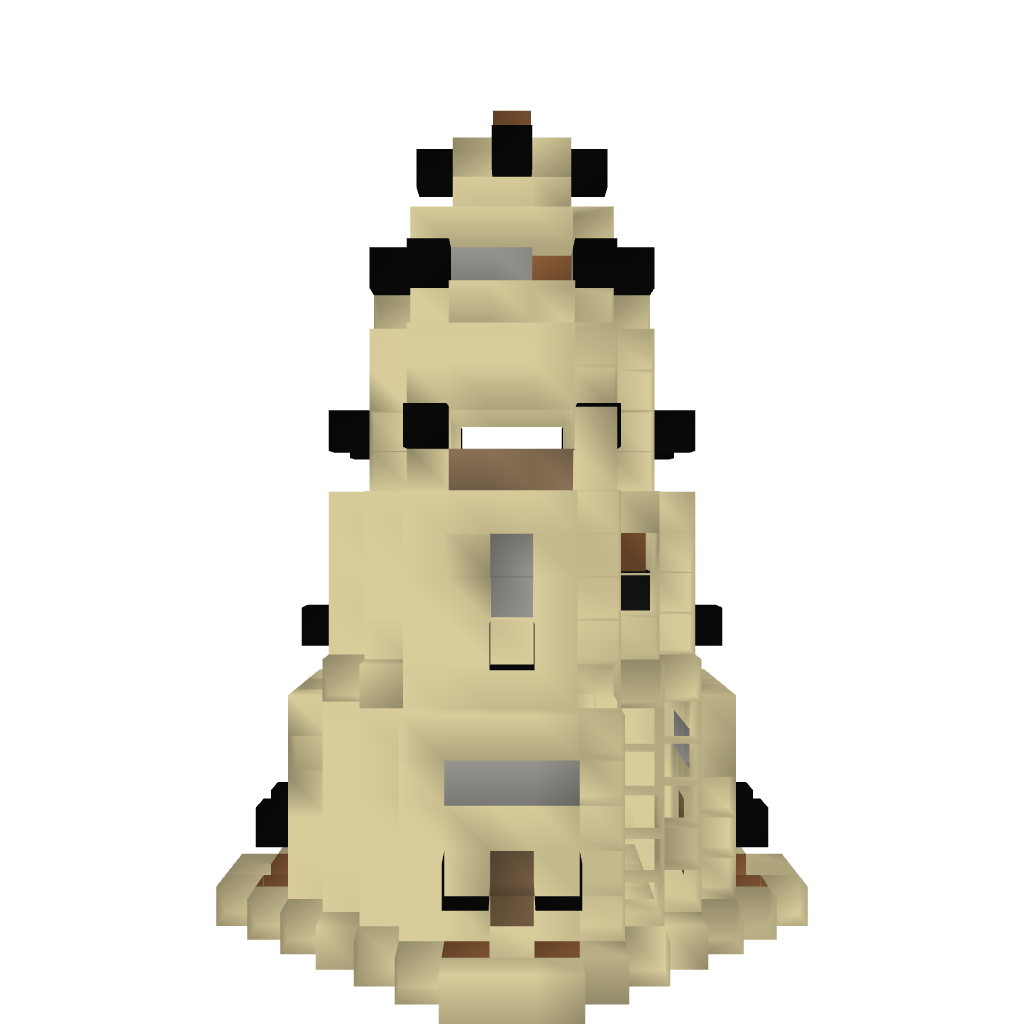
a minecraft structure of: Sandstone Watchtower